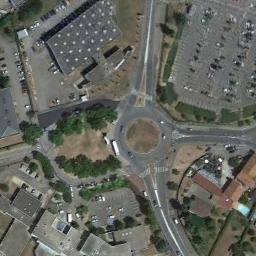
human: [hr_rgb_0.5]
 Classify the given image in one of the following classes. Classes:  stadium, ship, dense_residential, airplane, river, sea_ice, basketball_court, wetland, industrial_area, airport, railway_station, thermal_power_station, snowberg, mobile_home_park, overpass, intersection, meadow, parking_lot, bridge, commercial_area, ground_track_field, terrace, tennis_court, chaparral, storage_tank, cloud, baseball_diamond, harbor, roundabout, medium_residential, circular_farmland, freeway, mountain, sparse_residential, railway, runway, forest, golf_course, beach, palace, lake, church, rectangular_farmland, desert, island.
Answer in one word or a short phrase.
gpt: roundabout